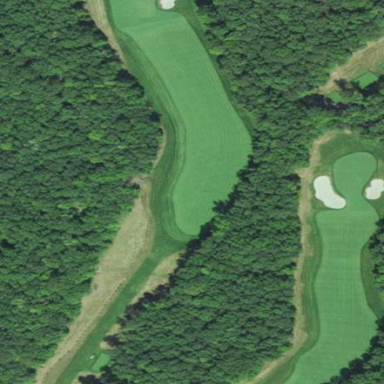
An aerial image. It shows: Grassy area designated as golf fairway.